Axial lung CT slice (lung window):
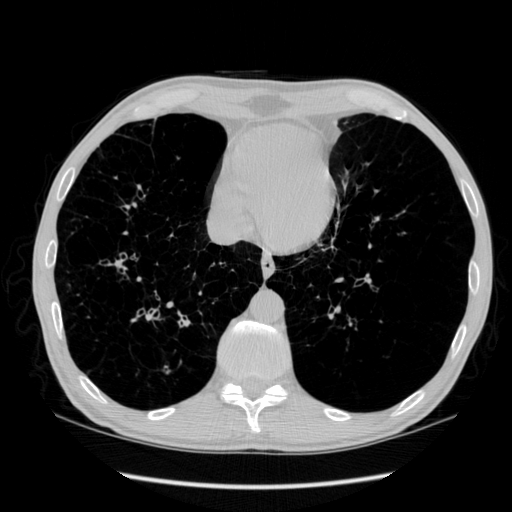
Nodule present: no